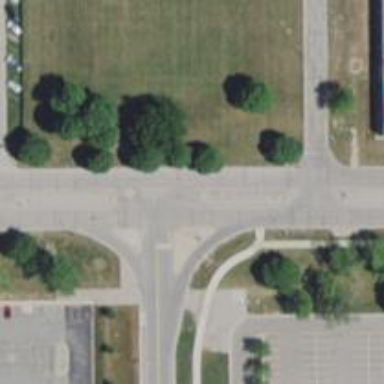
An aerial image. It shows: Road with stop sign.